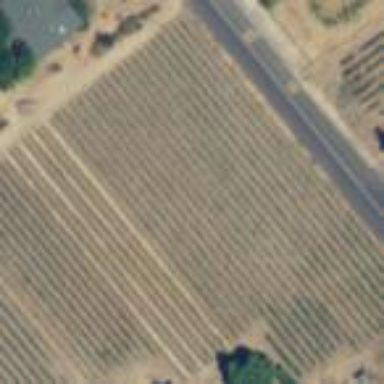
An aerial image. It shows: Vineyard with grape crops.